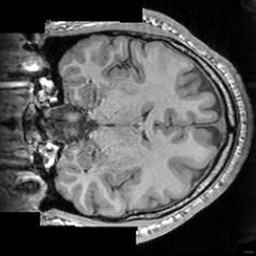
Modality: T1w
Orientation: coronal
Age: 23
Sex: male
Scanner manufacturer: siemens
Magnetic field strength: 3 T
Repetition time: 1.63 s
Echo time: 0.00311 s